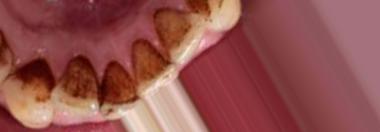
Condition: Tooth Discoloration